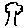
Label: tree